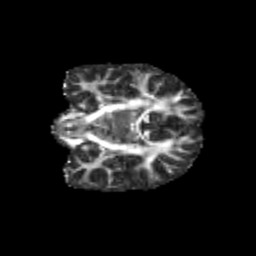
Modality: FA
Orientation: coronal
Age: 9
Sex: male
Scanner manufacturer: siemens
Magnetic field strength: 3 T
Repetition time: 3.8 s
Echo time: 0.07 s